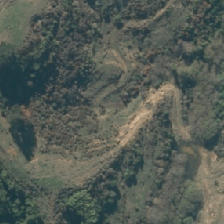
Land cover: grose_broom